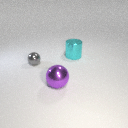
large cyan metal cylinder behind small gray metal sphere